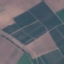
Label: PermanentCrop